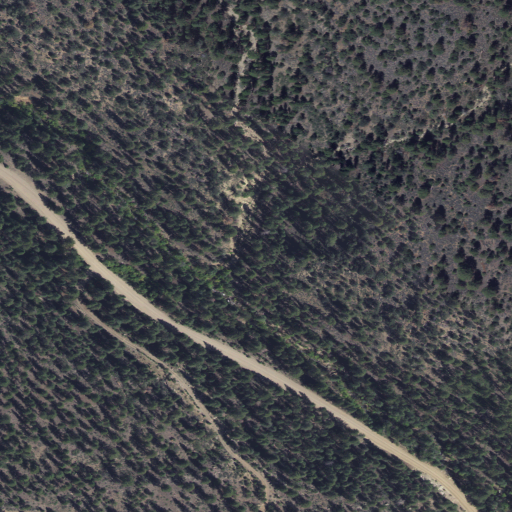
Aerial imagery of valley in Utah named Beck Hollow containing only evergreen forest